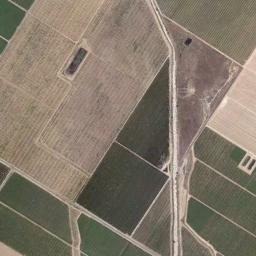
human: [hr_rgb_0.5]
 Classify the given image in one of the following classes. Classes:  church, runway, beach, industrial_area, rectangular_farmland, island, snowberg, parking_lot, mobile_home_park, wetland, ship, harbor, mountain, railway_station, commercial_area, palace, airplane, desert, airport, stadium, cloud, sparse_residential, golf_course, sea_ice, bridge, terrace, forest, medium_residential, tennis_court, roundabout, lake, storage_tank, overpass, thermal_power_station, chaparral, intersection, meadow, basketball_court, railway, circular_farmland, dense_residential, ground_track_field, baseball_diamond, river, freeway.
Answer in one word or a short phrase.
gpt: rectangular_farmland